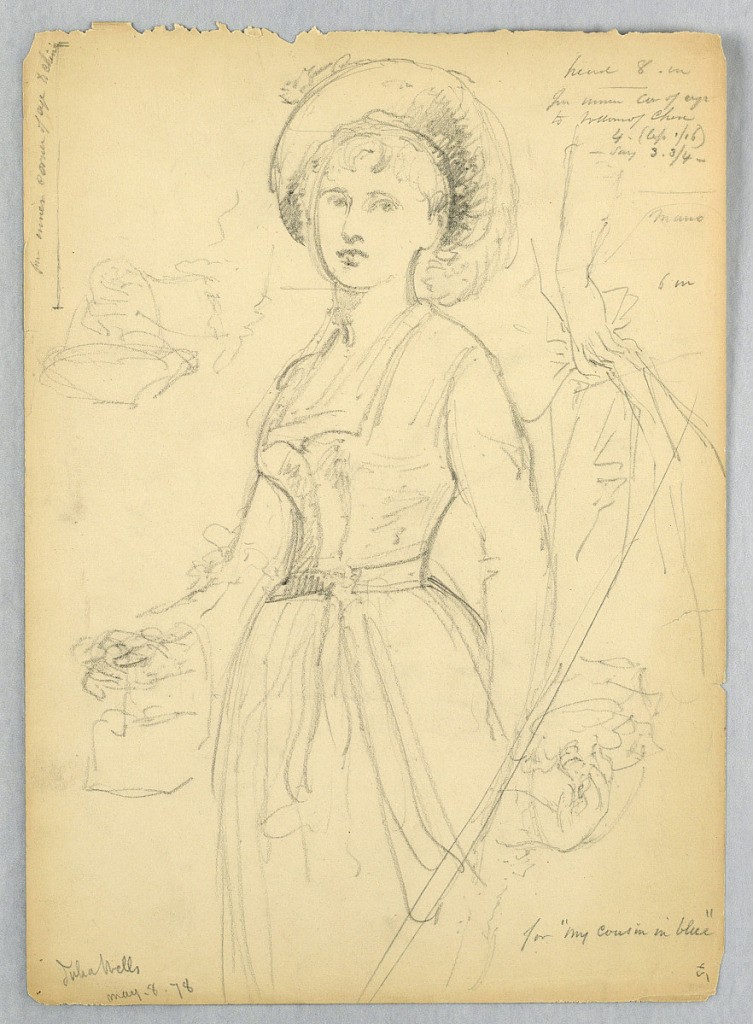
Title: Sketch of Julia Wells for "My Cousin in Blue"
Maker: Daniel Huntington, American, 1816–1906
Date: May 8, 1878
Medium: Graphite on grey paper
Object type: Drawing
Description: Woman standing, turned toward the left. Her left hand repeated, upper right, and right hand, upper left. Verso: Man seated; his left arm and hand repeated, left.